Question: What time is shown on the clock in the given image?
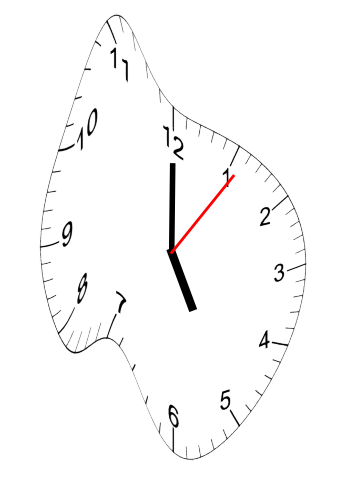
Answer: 05:00:06